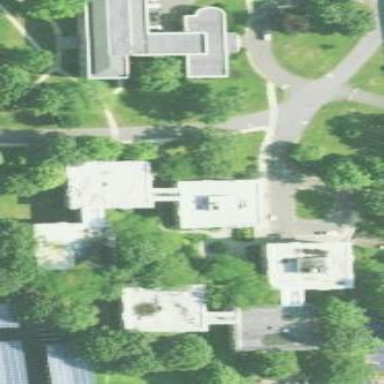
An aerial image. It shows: Dormitory building.